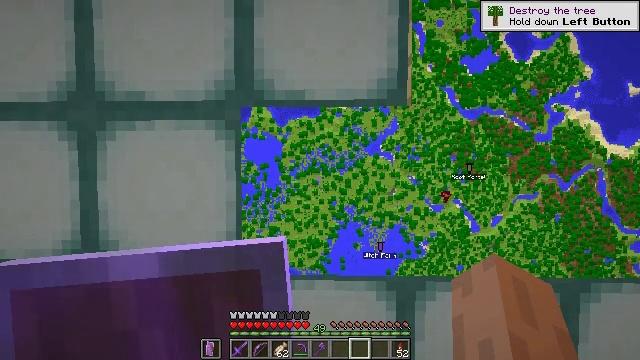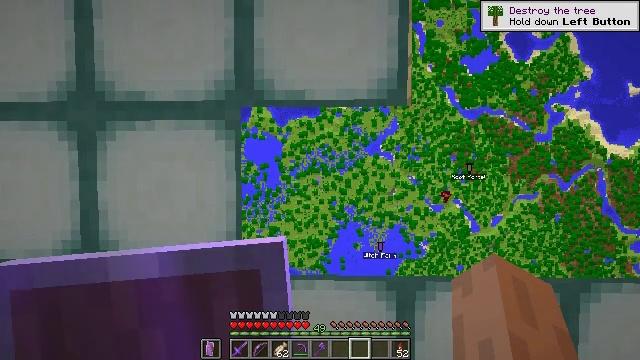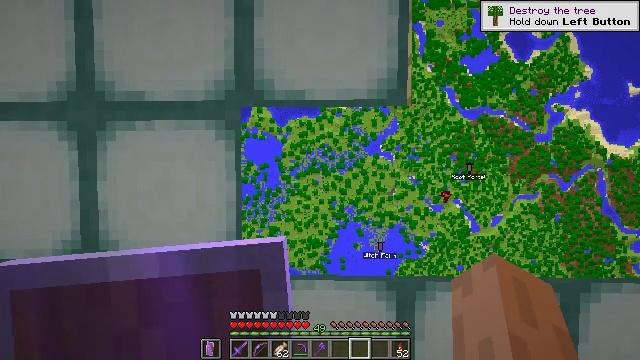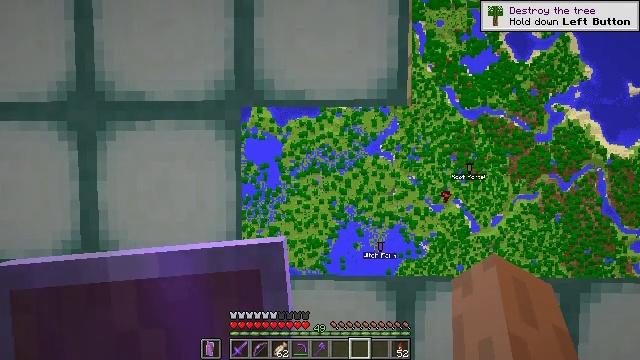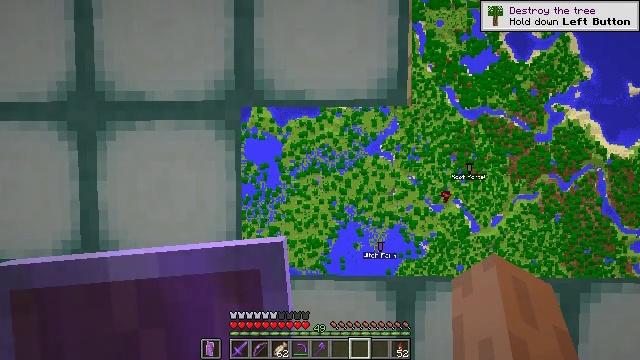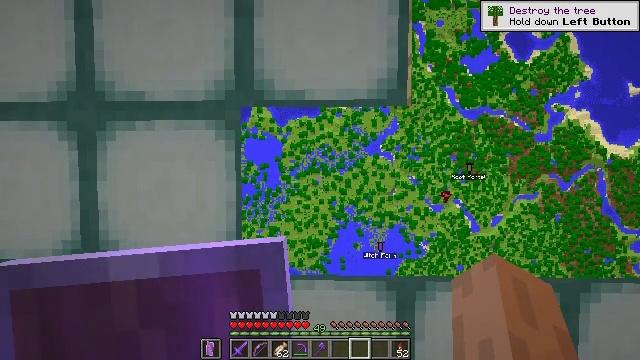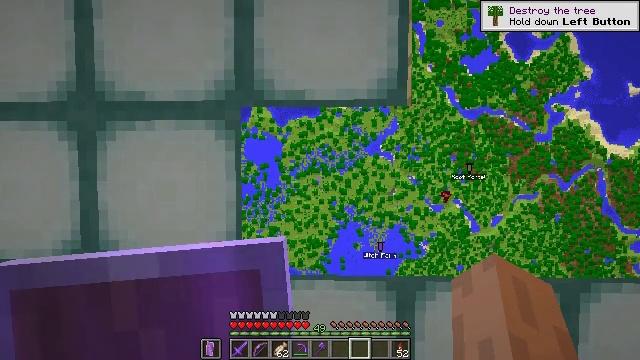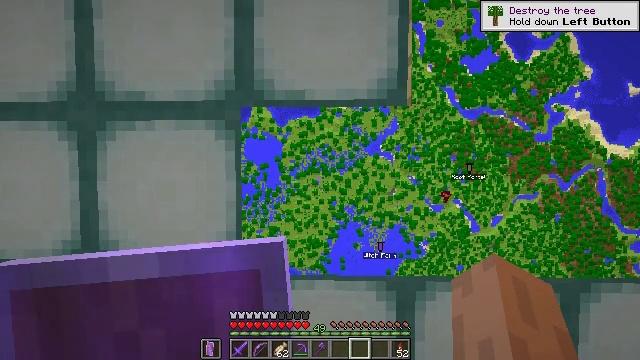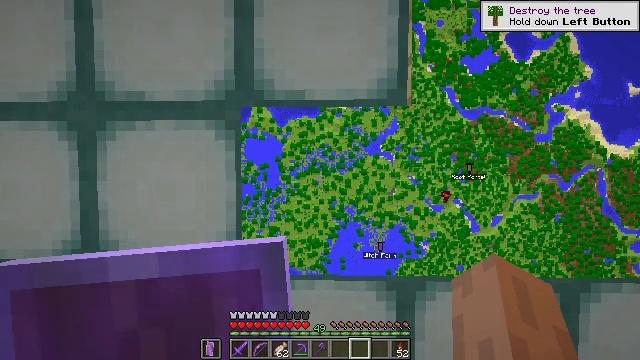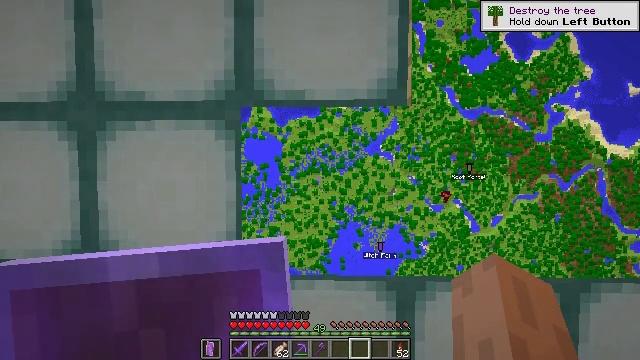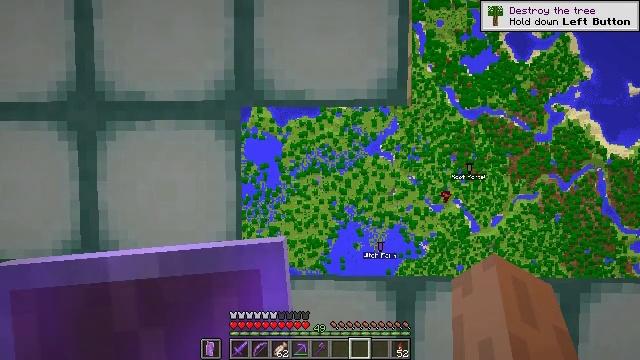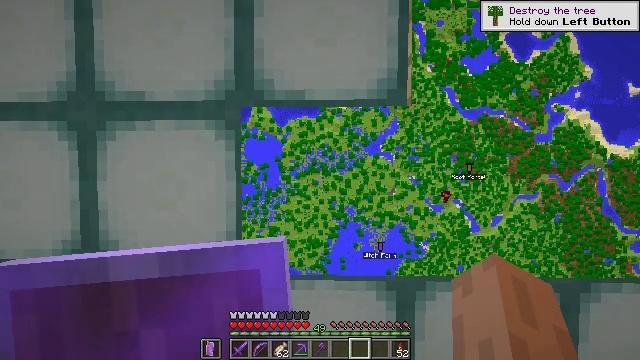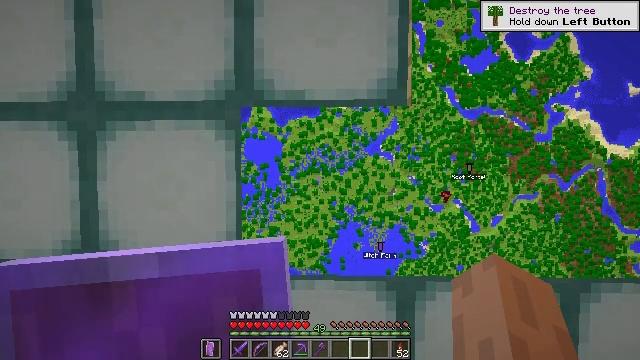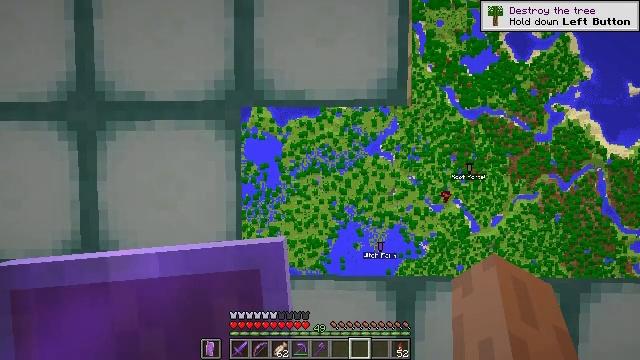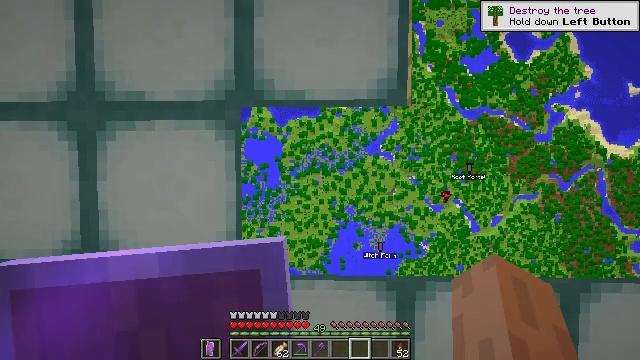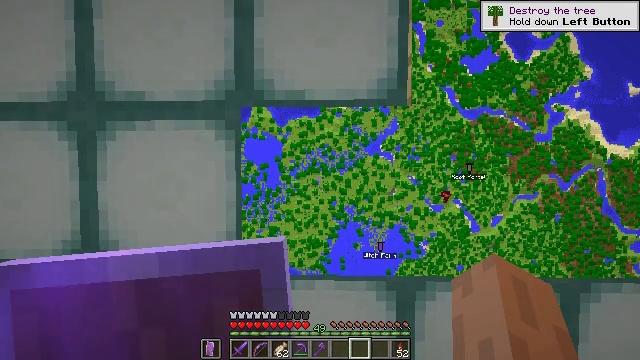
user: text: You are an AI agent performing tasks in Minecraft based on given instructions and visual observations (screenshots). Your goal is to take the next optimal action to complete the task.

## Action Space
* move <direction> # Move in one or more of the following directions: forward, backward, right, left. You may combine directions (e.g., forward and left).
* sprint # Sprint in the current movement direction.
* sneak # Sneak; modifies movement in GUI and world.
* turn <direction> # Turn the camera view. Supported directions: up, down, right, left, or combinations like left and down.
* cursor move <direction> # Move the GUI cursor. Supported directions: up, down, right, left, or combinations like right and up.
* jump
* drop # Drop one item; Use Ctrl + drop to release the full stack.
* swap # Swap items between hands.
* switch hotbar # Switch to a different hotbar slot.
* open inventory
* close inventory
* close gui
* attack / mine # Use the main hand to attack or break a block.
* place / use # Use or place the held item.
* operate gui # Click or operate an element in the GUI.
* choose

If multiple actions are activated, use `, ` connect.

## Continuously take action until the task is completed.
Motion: motion action
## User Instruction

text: Dismantle the sticky piston for reuse.
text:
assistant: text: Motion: no_op
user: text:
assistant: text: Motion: no_op
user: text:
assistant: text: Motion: no_op
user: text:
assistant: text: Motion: no_op
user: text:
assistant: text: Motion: no_op
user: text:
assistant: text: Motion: no_op
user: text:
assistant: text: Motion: no_op
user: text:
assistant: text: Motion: no_op
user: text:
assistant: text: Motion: no_op
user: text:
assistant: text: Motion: no_op
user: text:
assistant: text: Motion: no_op
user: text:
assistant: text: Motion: no_op
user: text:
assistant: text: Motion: no_op
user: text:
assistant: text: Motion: no_op
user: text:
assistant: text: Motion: no_op
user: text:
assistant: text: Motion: no_op
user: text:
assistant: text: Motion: no_op
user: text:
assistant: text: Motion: no_op
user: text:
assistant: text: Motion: no_op
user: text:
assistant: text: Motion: no_op
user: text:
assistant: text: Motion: no_op
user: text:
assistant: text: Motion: no_op
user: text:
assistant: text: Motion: no_op
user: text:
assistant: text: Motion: no_op
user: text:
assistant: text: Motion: no_op
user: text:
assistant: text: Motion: no_op
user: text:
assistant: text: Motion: no_op
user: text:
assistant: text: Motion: no_op
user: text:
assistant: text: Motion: no_op
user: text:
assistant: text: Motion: no_op